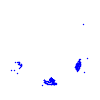
Particle: electron